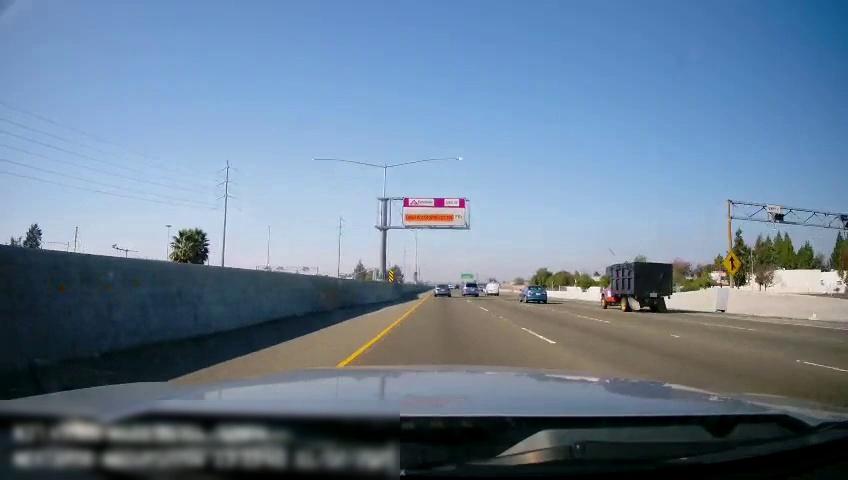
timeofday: Day
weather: Sunny
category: Drivable Space
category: Vehicles | Truck
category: Vehicles | Car
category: Vehicles | Truck
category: Vehicles | SUV
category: Vehicles | Car
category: Lanes | Current Lane
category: Lanes | Current Lane
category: Lanes | Alternate Lane
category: Lanes | Alternate Lane
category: Lanes | Alternate Lane
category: Traffic | Signs
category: Traffic | Signs